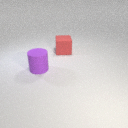
large purple rubber cylinder to the left of large red rubber cube